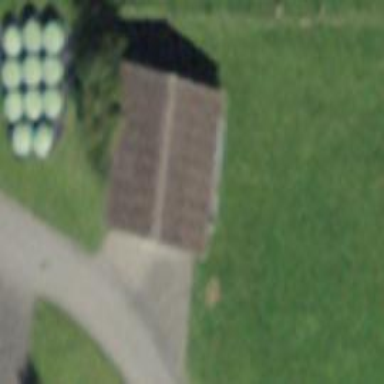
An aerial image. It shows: Garage building.